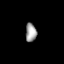
Tissue: prostate
Cell type: Fibroblasts
Senescence score: 0.7154
Nuclear area (px): 199
Mean DAPI intensity: 160.251